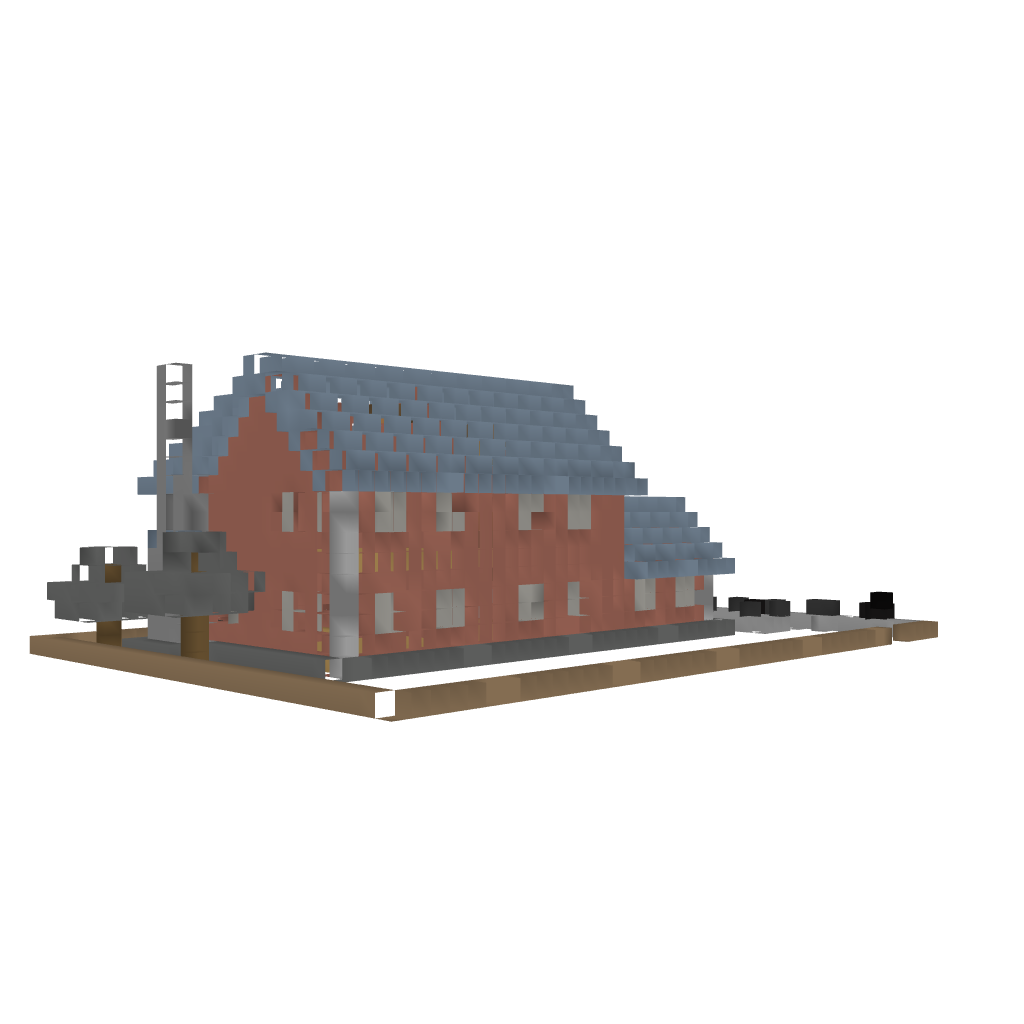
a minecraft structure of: Suburban Brick Home